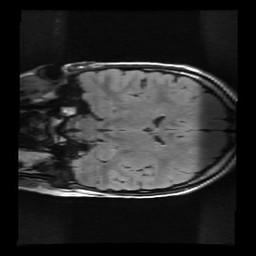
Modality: FLAIR
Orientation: coronal
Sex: female
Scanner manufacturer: ge
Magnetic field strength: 3 T
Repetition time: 9 s
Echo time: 0.1216 s